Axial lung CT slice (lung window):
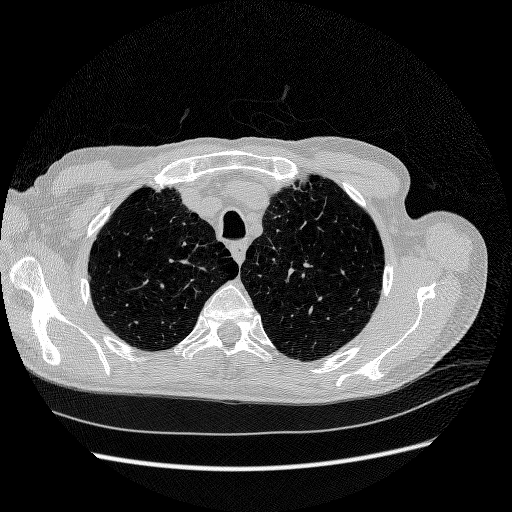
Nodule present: no